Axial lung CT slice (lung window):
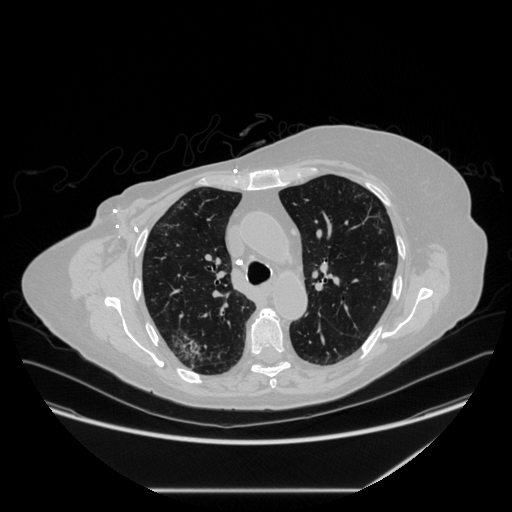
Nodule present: no